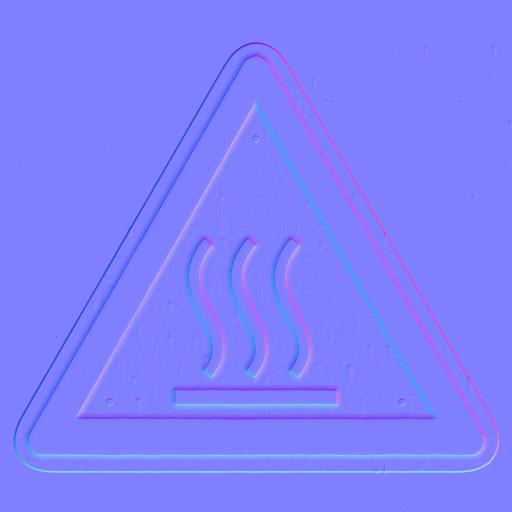
black danger hot sign surface warning yellow